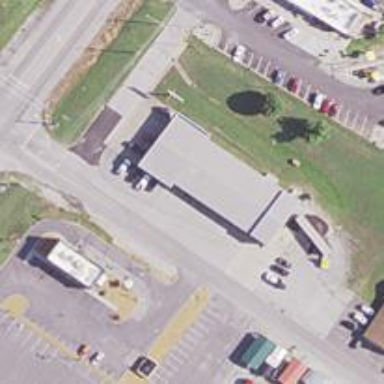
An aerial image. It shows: Building housing tires shop.